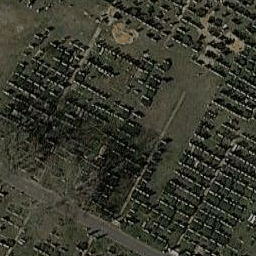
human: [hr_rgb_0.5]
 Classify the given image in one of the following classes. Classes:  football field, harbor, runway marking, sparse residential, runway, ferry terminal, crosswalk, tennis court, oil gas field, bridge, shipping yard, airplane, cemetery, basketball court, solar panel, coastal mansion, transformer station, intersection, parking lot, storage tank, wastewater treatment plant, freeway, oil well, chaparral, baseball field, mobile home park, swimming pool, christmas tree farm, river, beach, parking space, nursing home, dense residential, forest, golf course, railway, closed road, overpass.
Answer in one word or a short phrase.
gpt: cemetery